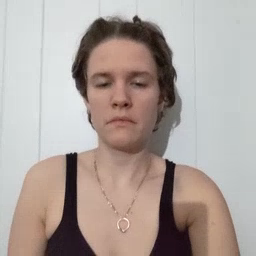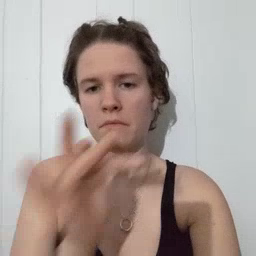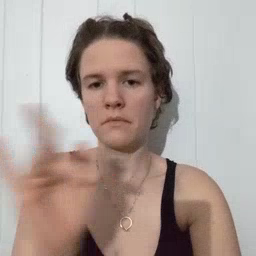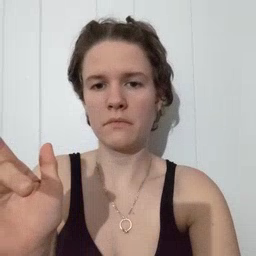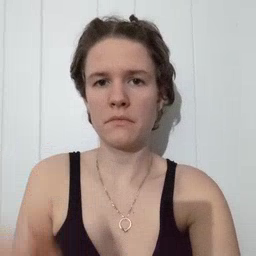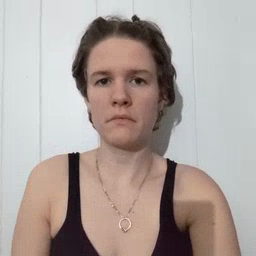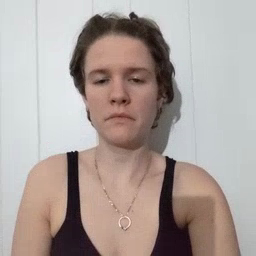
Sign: empty